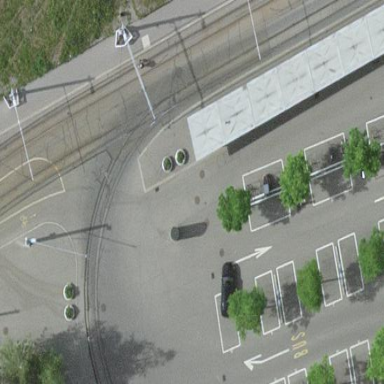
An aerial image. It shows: Shelter for public transport located on the roof of building.